Question: I tested my Play Framework application on my local machine. Everything is working. When I first start my Play application on 'localhost:9000' it gives me the error that my database 'default' needs an evolution. This all is to be expected and works like a charm.

Now, when I render a distribution with the command 'activator clean dist', is outputted. This file I then upload to my distribution server and unzip it there.
Now I come to my question. The archive is unzipped and I navigate to '/bin'. Then I run the command './my-project-name' which outputs the following:
'''
Play server process ID is 1234
[info] play - database [default] connected at jdbc:h2:mem:my-project-name
Oops, cannot start the server.
Configuration error: Configuration error[Cannot register class [models.ModelName] in Ebean server]
at play.api.Configuration$.play$api$Configuration$$configError(Configuration.scala:94)
at play.api.Configuration.reportError(Configuration.scala:743)
at play.Configuration.reportError(Configuration.java:310)
at play.db.ebean.EbeanPlugin.onStart(EbeanPlugin.java:81)
at play.api.Play$$anonfun$start$1$$anonfun$apply$mcV$sp$1.apply(Play.scala:91)
at play.api.Play$$anonfun$start$1$$anonfun$apply$mcV$sp$1.apply(Play.scala:91)
at scala.collection.immutable.List.foreach(List.scala:383)
at play.api.Play$$anonfun$start$1.apply$mcV$sp(Play.scala:91)
at play.api.Play$$anonfun$start$1.apply(Play.scala:91)
at play.api.Play$$anonfun$start$1.apply(Play.scala:91)
at play.utils.Threads$.withContextClassLoader(Threads.scala:21)
at play.api.Play$.start(Play.scala:90)
at play.core.StaticApplication.<init>(ApplicationProvider.scala:55)
at play.core.server.NettyServer$.createServer(NettyServer.scala:253)
at play.core.server.NettyServer$$anonfun$main$3.apply(NettyServer.scala:289)
at play.core.server.NettyServer$$anonfun$main$3.apply(NettyServer.scala:284)
at scala.Option.map(Option.scala:145)
at play.core.server.NettyServer$.main(NettyServer.scala:284)
at play.core.server.NettyServer.main(NettyServer.scala)
Caused by: java.lang.UnsupportedClassVersionError: models/ModelName : Unsupportedmajor.minor version 52.0
at java.lang.ClassLoader.defineClass1(Native Method)
at java.lang.ClassLoader.defineClass(ClassLoader.java:800)
at java.security.SecureClassLoader.defineClass(SecureClassLoader.java:142)
at java.net.URLClassLoader.defineClass(URLClassLoader.java:449)
at java.net.URLClassLoader.access$100(URLClassLoader.java:71)
at java.net.URLClassLoader$1.run(URLClassLoader.java:361)
at java.net.URLClassLoader$1.run(URLClassLoader.java:355)
at java.security.AccessController.doPrivileged(Native Method)
at java.net.URLClassLoader.findClass(URLClassLoader.java:354)
at java.lang.ClassLoader.loadClass(ClassLoader.java:425)
at sun.misc.Launcher$AppClassLoader.loadClass(Launcher.java:308)
at java.lang.ClassLoader.loadClass(ClassLoader.java:358)
at java.lang.Class.forName0(Native Method)
at java.lang.Class.forName(Class.java:274)
at play.db.ebean.EbeanPlugin.onStart(EbeanPlugin.java:79)
... 15 more
'''
My models.ModelName looks as follows:
'''
@Entity
public class ModelName extends Model {
private static final long serialVersionUID = 3937829334149968337L;
public static final Model.Finder<Long, ModelName> find = new Finder<Long, ModelName>(
Long.class, ModelName.class
);
@Id
@GeneratedValue(strategy = GenerationType.IDENTITY)
protected Long id;
@Constraints.Required
protected String name;
@Constraints.Required
@Lob
protected byte[] data;
/** Getters/setters */
public Long getId() {
return this.id;
}
public String getName() {
return this.name;
}
public void setName(String name) {
this.name = name;
}
public byte[] getData() {
return this.data;
}
public void setData(byte[] data) {
this.data = data;
}
}
'''
Does anyone know why this is and how it can be fixed?
Putting the option 'applyEvolutions.default=true' in my application.conf file does not make a difference.
The command './activator -DapplyEvolutions=true' works. The error was caused by my used platform: Windows. On a Linux platform this runs like a charm. Thanks!
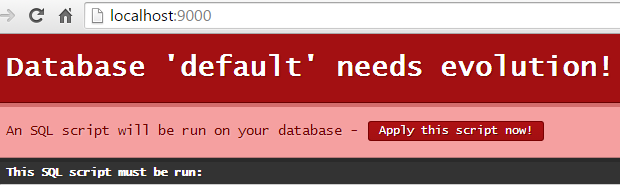
Answer: Use the 'applyEvolutions' as a param during starting the app (preferebly write shell script) like:
'''
./my-project-name -DapplyEvolutions.default=true
'''